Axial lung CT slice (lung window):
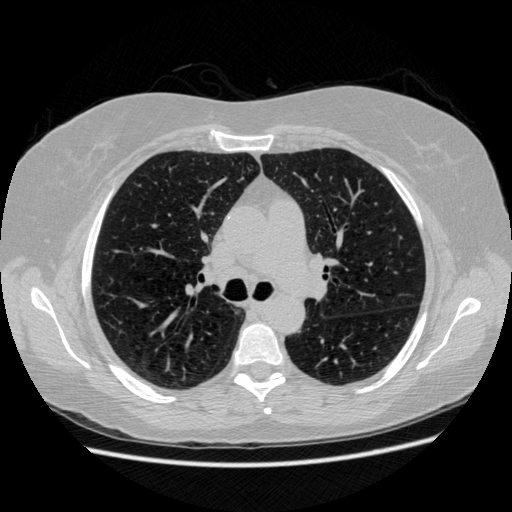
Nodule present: no